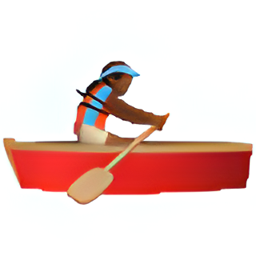
Name: woman rowing boat type 5
Emoji: 🚣🏾‍♀️
Group: People & Body
Sub-group: person-sport